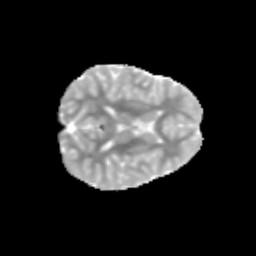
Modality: MD
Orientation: axial
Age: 11
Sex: female
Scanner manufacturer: siemens
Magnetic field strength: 3 T
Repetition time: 3.8 s
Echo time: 0.07 s